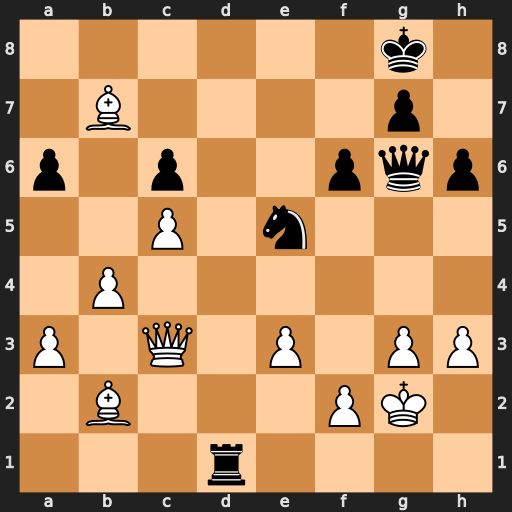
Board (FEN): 6k1/1B4p1/p1p2pqp/2P1n3/1P6/P1Q1P1PP/1B3PK1/3r4
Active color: w
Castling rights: -
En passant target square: -
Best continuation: Qb3+ Rd5 Bxe5